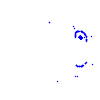
Particle: kaon